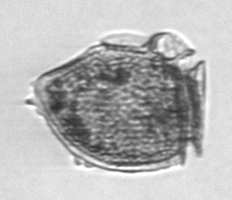
Label: Dinophysis_norvegica